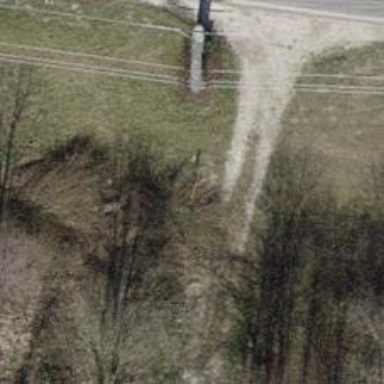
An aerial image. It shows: Pole with roof cover.